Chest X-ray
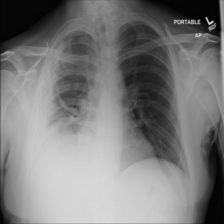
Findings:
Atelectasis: negative
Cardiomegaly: negative
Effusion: negative
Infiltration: negative
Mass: negative
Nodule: negative
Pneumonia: negative
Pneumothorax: negative
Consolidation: negative
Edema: negative
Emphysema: negative
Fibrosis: negative
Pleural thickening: negative
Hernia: negative